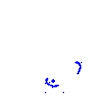
Particle: proton